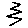
Label: zigzag